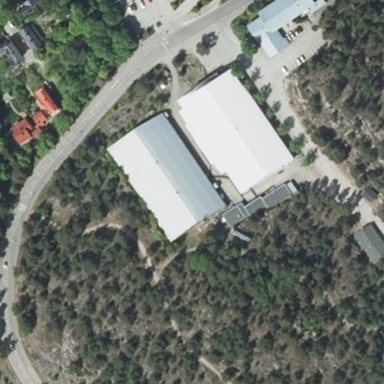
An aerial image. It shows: Building that is sports center dedicated to ice skating.